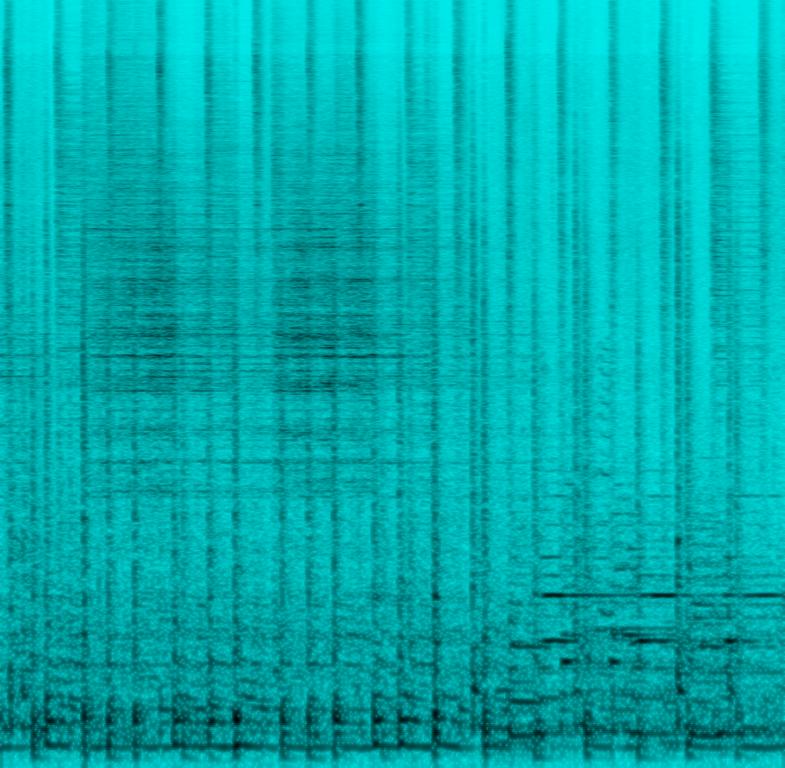
This song contains an acoustic drum set playing a jazzy swing groove using kick,snare and ride. You can hear various steeldrums playing different parts of the song. One is playing as bass, others as chords in the midrange and others are playing a melody in the upper register. This song may be playing live at a local event.